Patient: sex M, age 48
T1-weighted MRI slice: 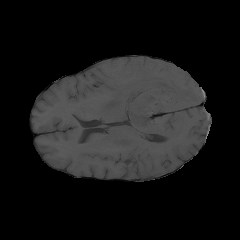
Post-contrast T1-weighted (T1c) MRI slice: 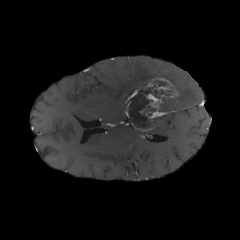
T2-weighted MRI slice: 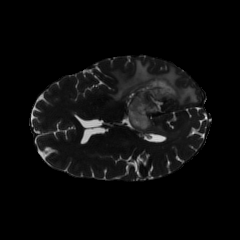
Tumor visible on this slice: yes
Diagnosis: Glioblastoma, IDH-wildtype
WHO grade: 4